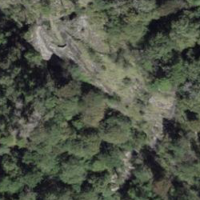
EUNIS habitat code: 44
Species observed at this site:
Centaurea scabiosa